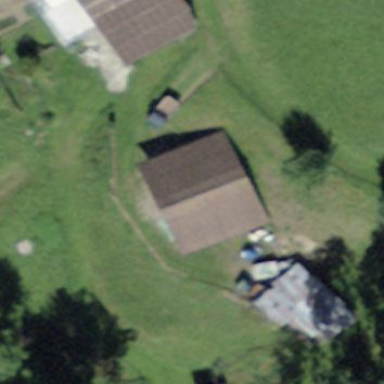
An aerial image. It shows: Shed.